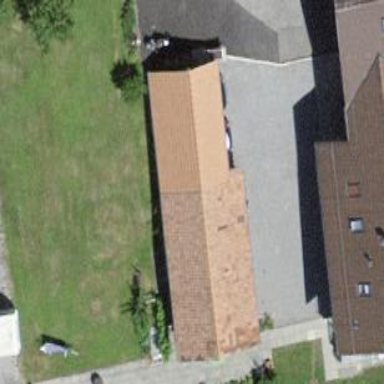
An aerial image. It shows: Garage building.